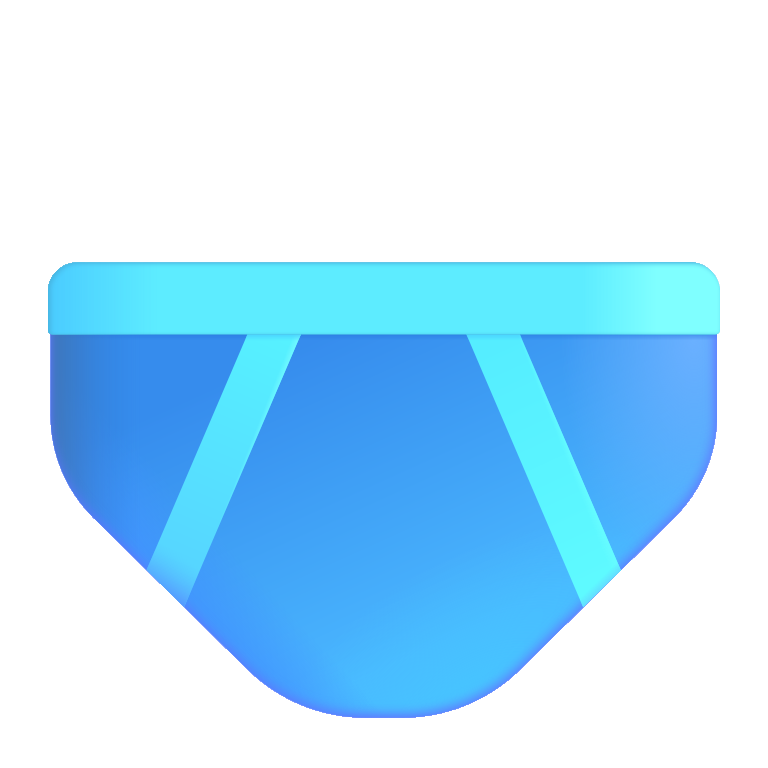
briefs color